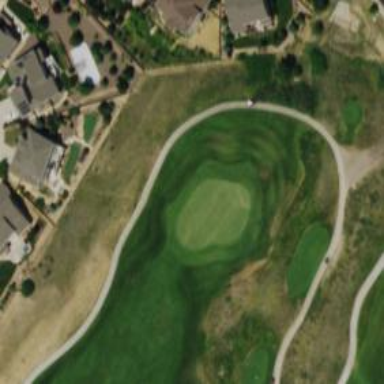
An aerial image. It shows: View of golf hole.